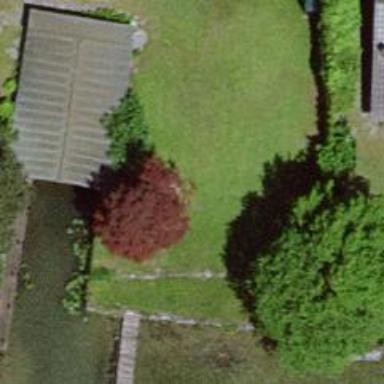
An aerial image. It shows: Single tag "natural: tree."